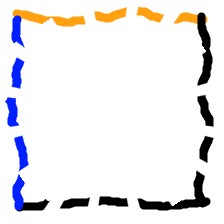
Shape: square